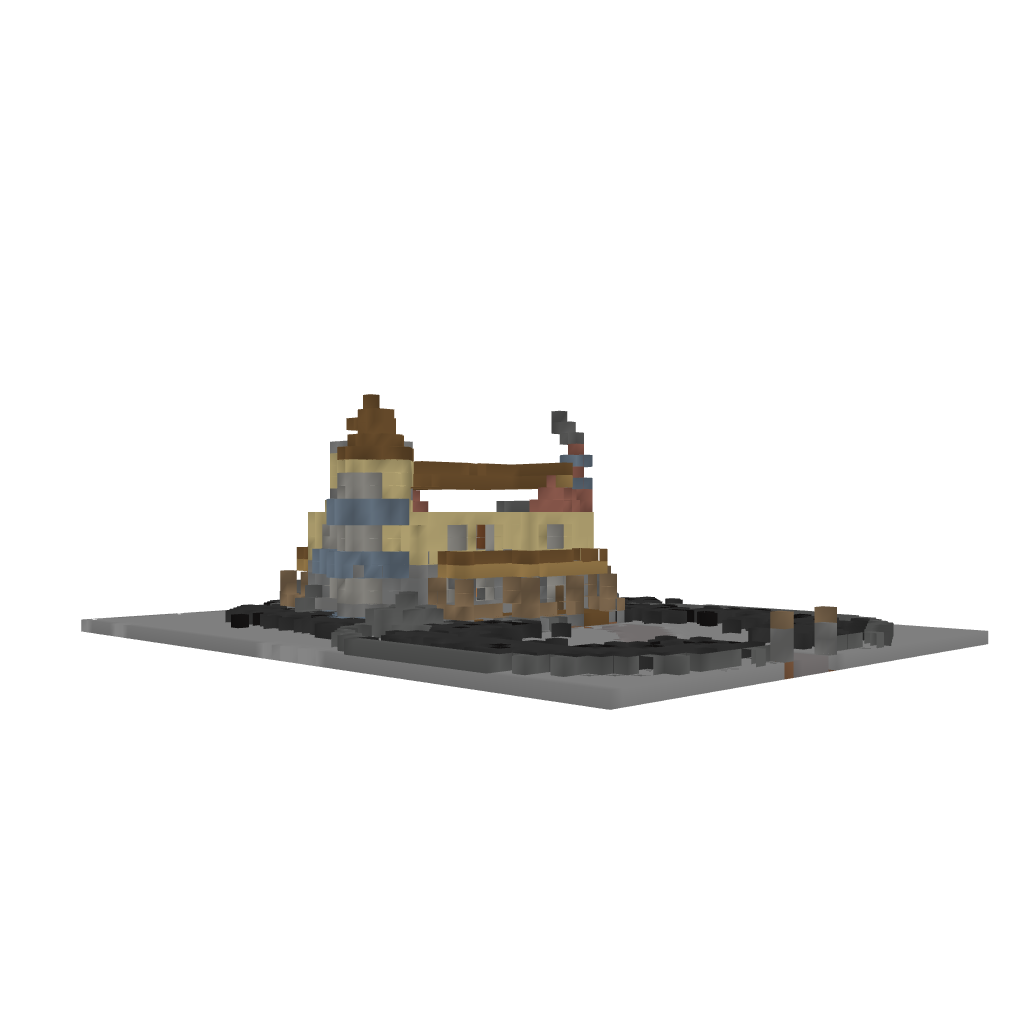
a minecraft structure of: Victorian House #2 | 1.6.2